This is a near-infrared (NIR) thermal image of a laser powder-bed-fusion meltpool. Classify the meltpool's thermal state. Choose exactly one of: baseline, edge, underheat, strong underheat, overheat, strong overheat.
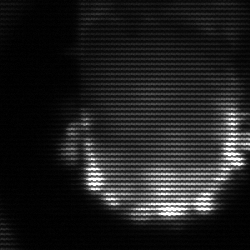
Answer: baseline